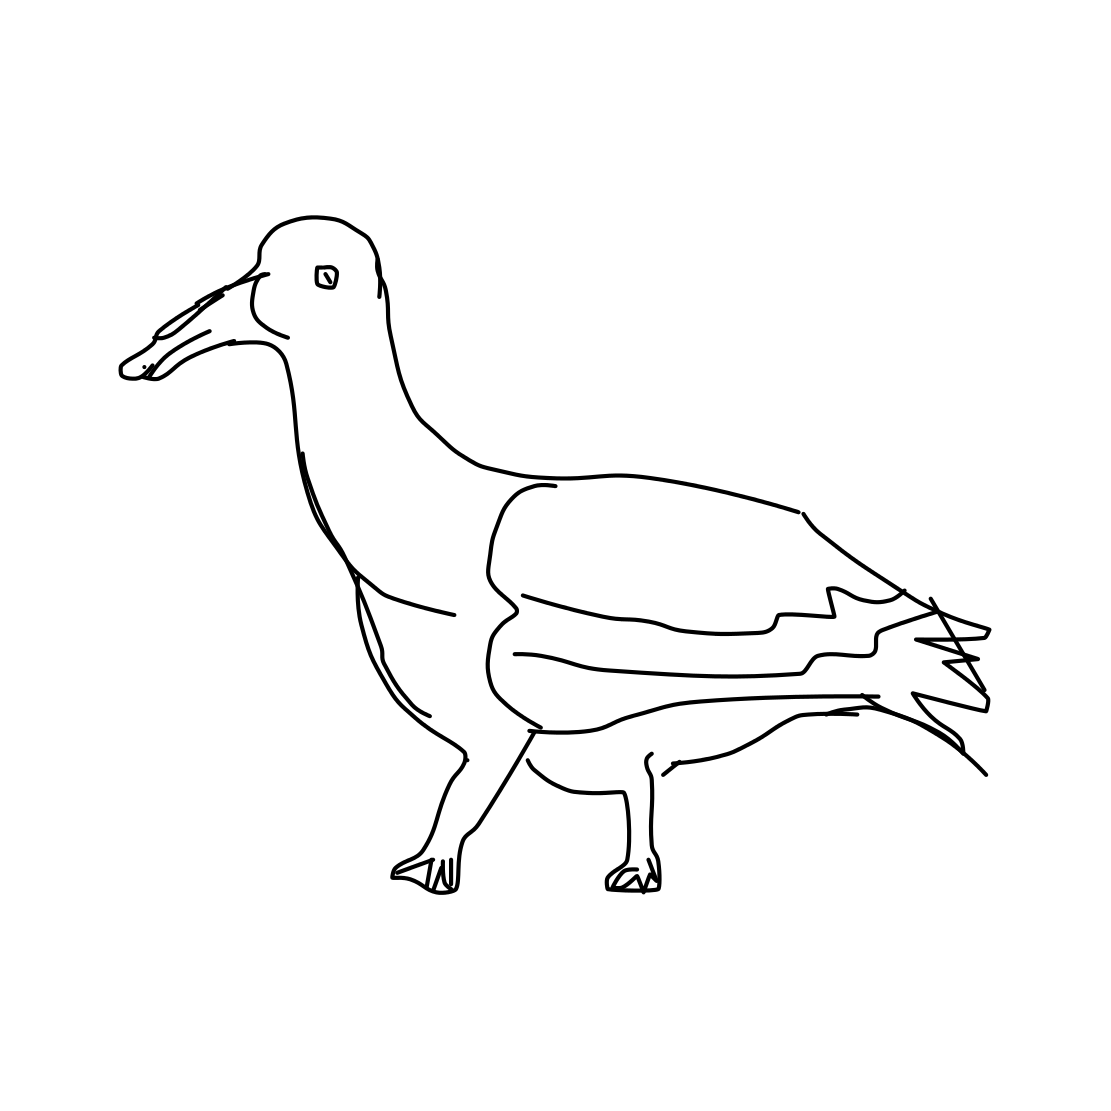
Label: seagull